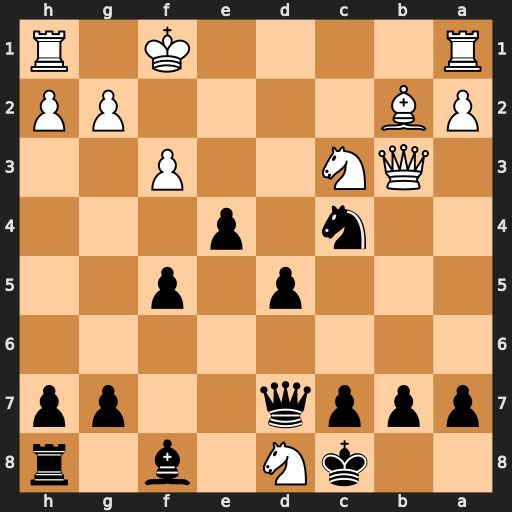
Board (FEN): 2kN1b1r/pppq2pp/8/3p1p2/2n1p3/1QN2P2/PB4PP/R4K1R
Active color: b
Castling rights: -
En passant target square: -
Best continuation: Nd2+ Ke2 Nxb3